Question: I'm working on a CSS dropdown. I would like to be able to add a class 'active' to list elements in my dropdown to show the particular item is the current selection. The problem is, I cannot get the text colour to change. The background does, but not the text...

Demo: <URL>
HTML:
'''
<ul class="dropdown">
<li>
<a href="#">Nice test items</a>
<ul class="submenu">
<li><a href="#">Sonic Screwdriver</a></li>
<li class="active"><a href="#">TARDIS</a></li>
<li><a href="#">Long Scarf</a></li>
</ul>
</li>
</ul>
'''
CSS:
'''
body{
padding:10px;
}
.dropdown > li{
width:200px; /*or anything you want!*/
color:#333;
text-decoration:none;
padding:2px; /*all things wont stick to the side */
}
.dropdown li a{
display:block;
color:#666;
text-decoration:none;
padding:5px; /*line it up with sublinks */
}
.dropdown li .submenu{
display:none; /*hide submenu*/
}
/* child selector to prevent style propagation*/
.dropdown > li:hover{
border:1px solid #666;
}
/* child selector to prevent style propagation*/
.dropdown > li:hover a {
padding: 4px; /*reduced padding to compensate for border*/
}
.dropdown li:hover .submenu{
display:block; /*display submenu*/
}
.dropdown li:hover .submenu a{
display:block;
padding:5px; /*line it up with links */
}
.dropdown li:hover .submenu a:hover{
background: #DDD;
}
.active{
background:#666;
color:#FFF;
}
'''
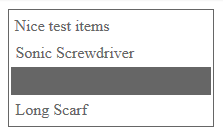
Answer: This is due to specificity. You have to be more specific with your '.active' selector.
For example:
'''
.dropdown li.active a {
background:#666;
color:#FFF;
}
'''
Here's your fiddle: <URL>